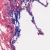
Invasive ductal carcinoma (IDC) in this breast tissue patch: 0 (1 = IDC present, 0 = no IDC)